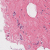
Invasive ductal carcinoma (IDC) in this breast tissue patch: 0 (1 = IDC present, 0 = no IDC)